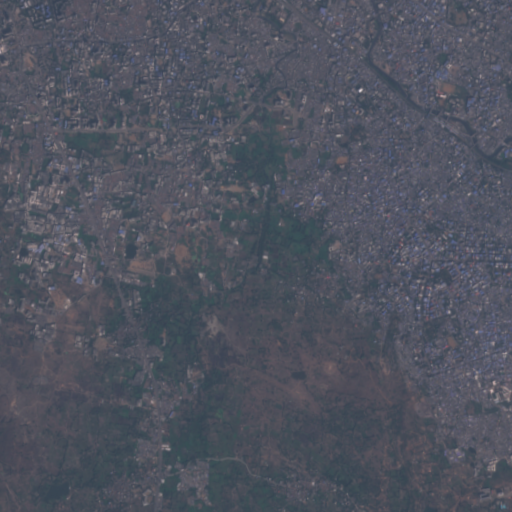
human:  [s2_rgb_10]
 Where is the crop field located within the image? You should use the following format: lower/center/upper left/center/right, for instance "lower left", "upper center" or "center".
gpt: The crop field is located in the upper left of the image.
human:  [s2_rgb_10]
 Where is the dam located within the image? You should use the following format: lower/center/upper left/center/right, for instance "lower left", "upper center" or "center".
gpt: The dam is located in the lower left of the image.
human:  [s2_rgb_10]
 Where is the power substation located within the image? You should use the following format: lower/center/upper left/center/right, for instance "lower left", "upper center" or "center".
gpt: The power substation is located in the upper left of the image.
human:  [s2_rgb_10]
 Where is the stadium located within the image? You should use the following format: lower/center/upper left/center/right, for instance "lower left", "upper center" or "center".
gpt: The stadium is located in the upper right of the image.
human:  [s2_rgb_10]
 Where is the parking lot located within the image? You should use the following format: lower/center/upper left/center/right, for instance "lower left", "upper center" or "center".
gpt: There is no parking lot in the image.